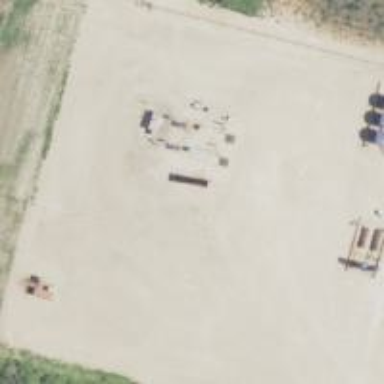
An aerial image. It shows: Petroleum well that is man-made.